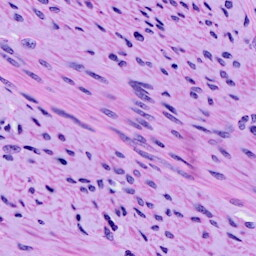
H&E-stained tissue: Cervix